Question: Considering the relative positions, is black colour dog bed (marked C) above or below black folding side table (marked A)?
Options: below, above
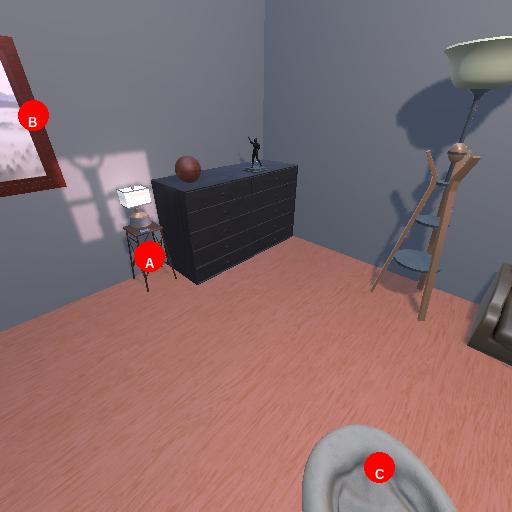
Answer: below